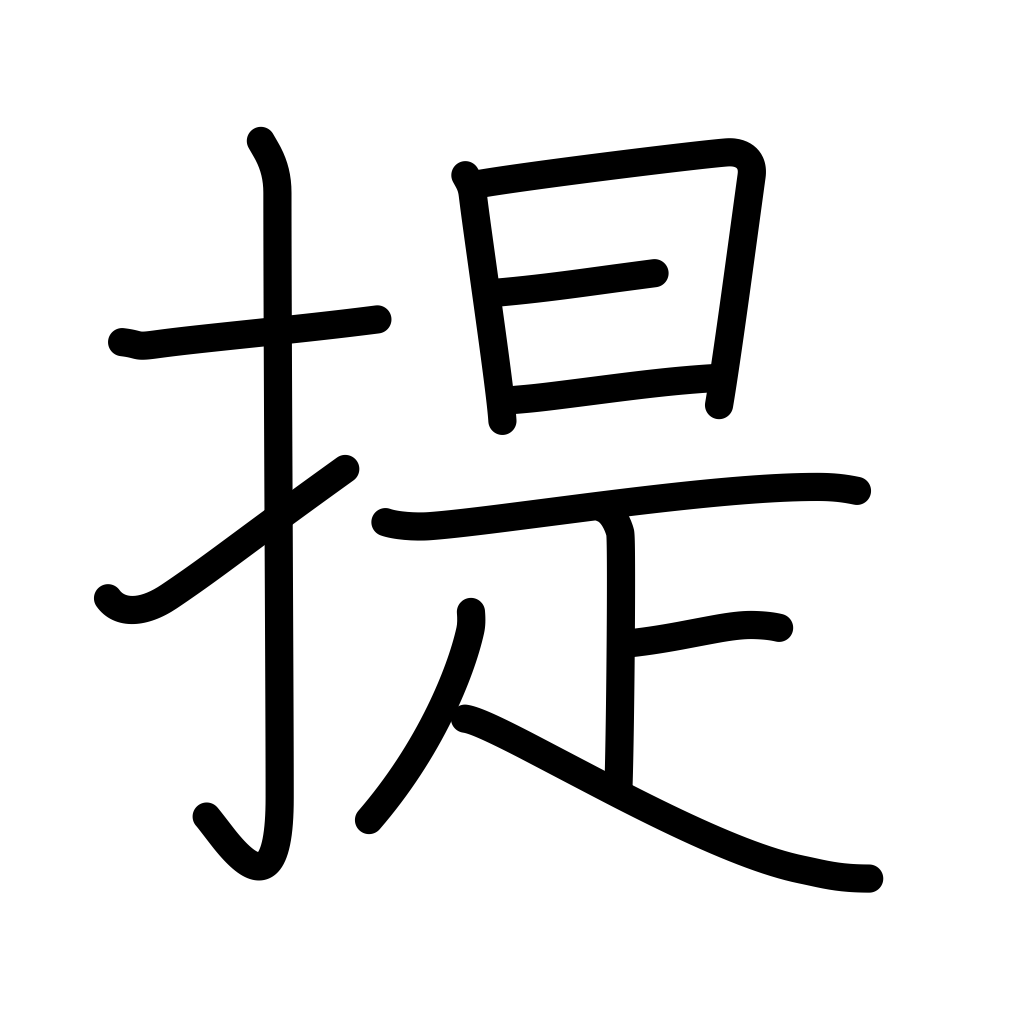
Meaning: propose, take along, carry in hand